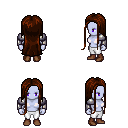
a pixel art fantasy rpg character, female body template, dark elf, purple skin, steel arm armor, white pants, brown extra-long hairstyle, brown shoes, four views (front, back, left, right), 2x2 character sprite sheet, small pixel art, hard edges, no anti-aliasing